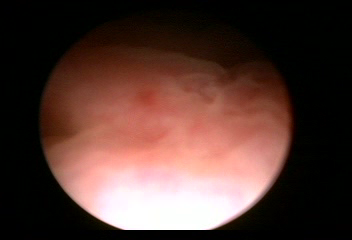
Modality: WLC
Class: Normal mucosa
Bladder cancer association: No